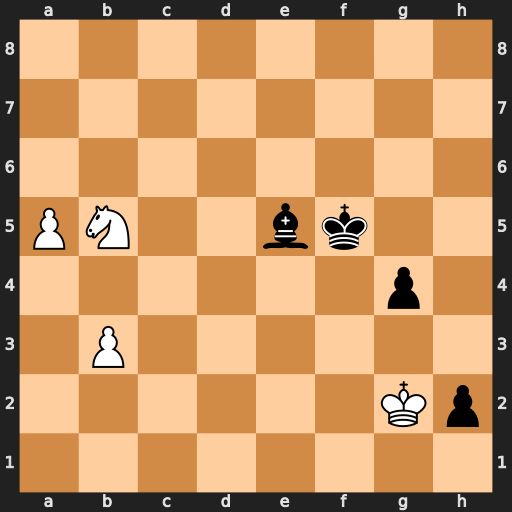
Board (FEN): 8/8/8/PN2bk2/6p1/1P6/6Kp/8
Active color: w
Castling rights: -
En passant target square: -
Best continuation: a6 Bb8 Nd4+ Ke4 Nc6 h1=Q+ Kxh1 Ba7 Nxa7